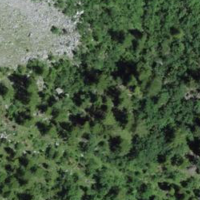
EUNIS habitat code: 32
Species observed at this site:
Chamaenerion dodonaei
Rubus saxatilis